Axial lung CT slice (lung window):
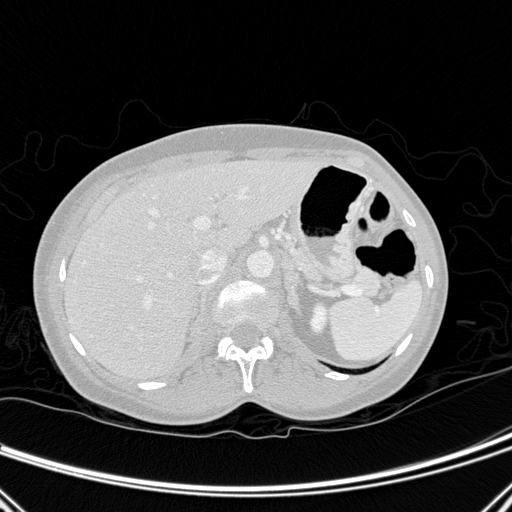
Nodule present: no